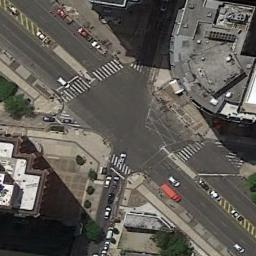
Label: intersection